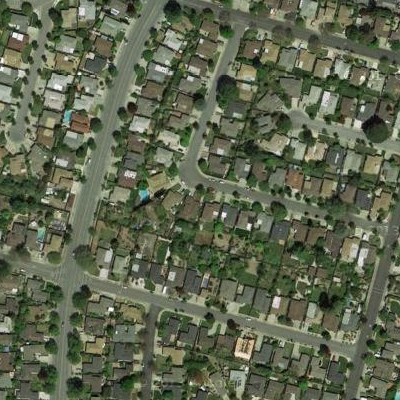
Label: fResident